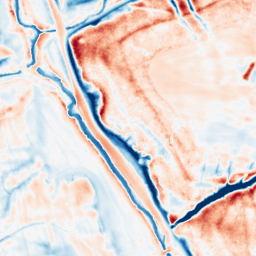
Category: classical
Decomposition family: uniform
Decomposition parameters: size: 20
Upsampling method: linear_exact
Upsampling parameters: scale: 2
Upsampling scale: 2